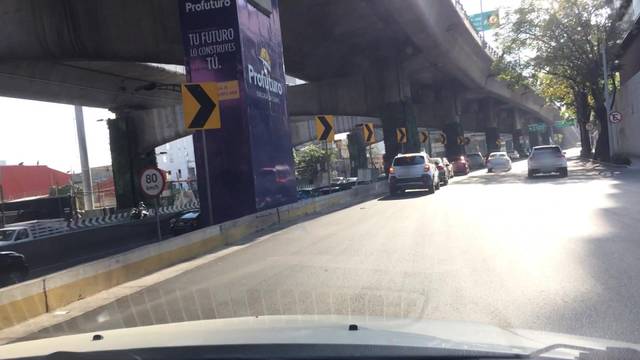
Region: Mexico
Coordinates: 19.361, -99.192